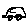
Label: car